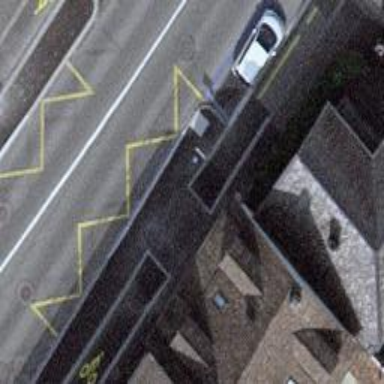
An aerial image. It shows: Bus stop with platform for public transport.